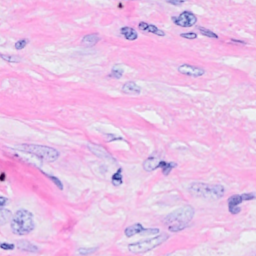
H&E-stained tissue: Breast